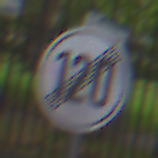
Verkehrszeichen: EndeGeschwindigkeit120
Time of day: MorningAfternoon
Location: Outdoor (Urban)
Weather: Overcast
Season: NotSpecified
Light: Natural